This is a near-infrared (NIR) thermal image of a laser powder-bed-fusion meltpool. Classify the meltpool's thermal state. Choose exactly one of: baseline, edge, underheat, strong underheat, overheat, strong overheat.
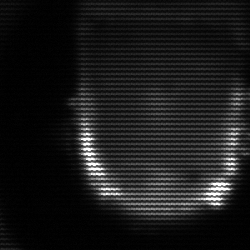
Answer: baseline